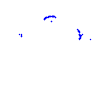
Particle: proton